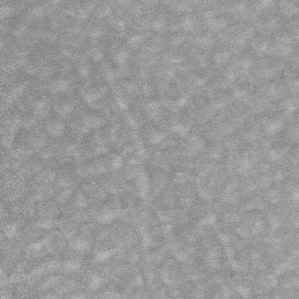
Label: frost